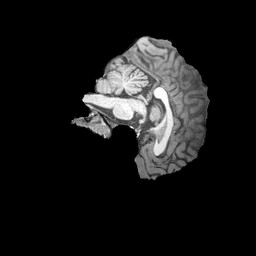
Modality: T1w
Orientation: sagittal
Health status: healthy